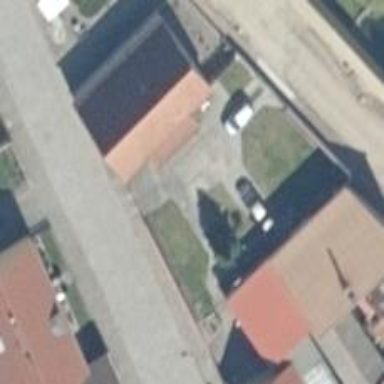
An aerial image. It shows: Building.